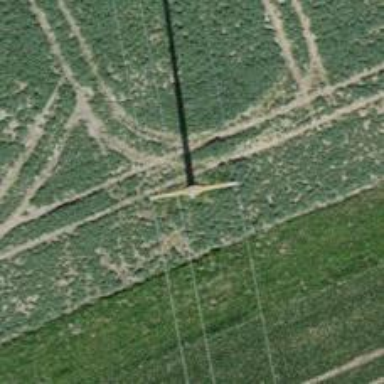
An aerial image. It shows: Minor power line.